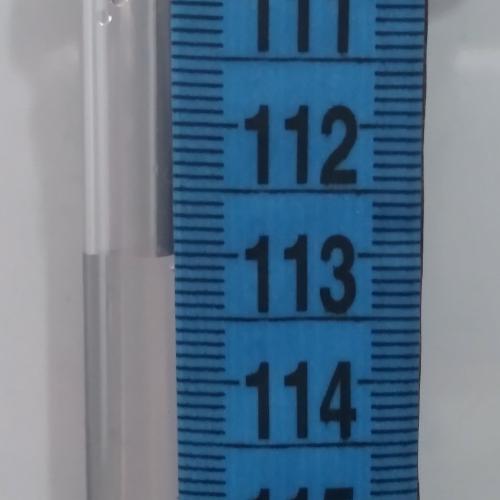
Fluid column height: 113.0 cm